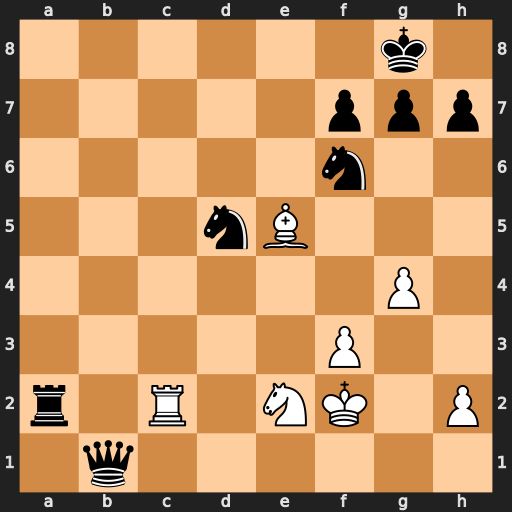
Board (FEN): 6k1/5ppp/5n2/3nB3/6P1/5P2/r1R1NK1P/1q6
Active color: w
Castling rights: -
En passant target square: -
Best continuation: Rc8+ Ne8 Rxe8#